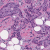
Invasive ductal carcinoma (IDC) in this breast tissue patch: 1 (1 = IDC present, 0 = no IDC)